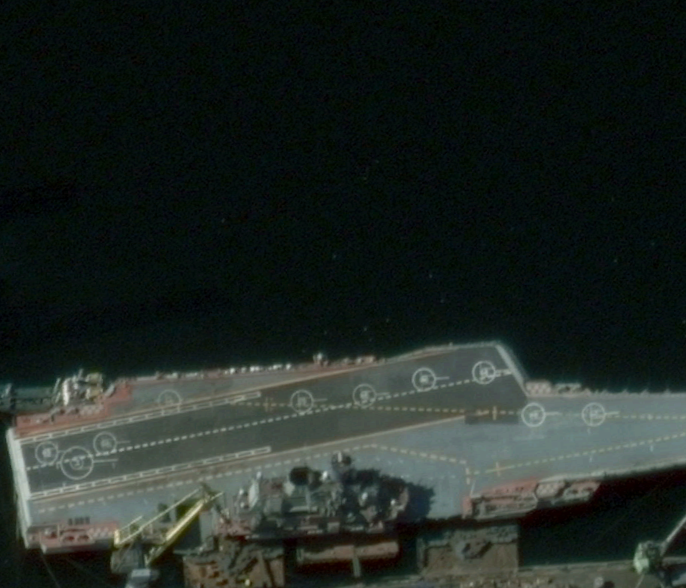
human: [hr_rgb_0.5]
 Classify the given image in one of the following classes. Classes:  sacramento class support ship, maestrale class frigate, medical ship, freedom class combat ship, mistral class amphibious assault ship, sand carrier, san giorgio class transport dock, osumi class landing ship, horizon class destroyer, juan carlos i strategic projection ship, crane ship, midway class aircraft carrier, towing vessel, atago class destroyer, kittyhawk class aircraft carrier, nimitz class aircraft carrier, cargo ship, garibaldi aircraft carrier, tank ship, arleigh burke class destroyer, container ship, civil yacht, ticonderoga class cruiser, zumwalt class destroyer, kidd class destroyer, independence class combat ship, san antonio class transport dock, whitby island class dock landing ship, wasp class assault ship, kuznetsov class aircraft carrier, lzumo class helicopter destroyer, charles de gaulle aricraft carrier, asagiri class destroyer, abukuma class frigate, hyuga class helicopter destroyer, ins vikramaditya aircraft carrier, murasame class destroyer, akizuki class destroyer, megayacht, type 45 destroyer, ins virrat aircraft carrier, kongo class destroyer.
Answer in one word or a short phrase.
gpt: Kuznetsov class aircraft carrier